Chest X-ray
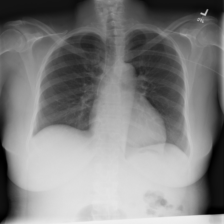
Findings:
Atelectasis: negative
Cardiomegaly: negative
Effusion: negative
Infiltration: negative
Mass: negative
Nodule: negative
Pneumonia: negative
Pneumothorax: negative
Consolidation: negative
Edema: negative
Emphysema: negative
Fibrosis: negative
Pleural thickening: negative
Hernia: negative